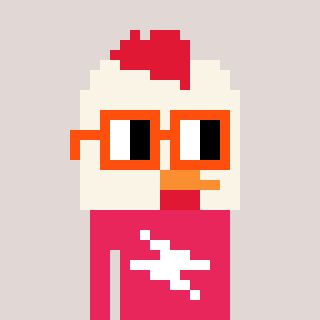
a pixel art character with square orange glasses, a chicken-shaped head and a redpinkish-colored body on a warm background